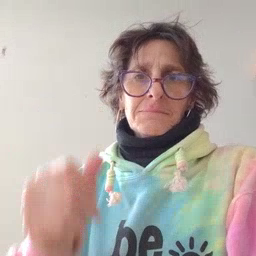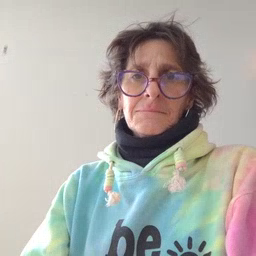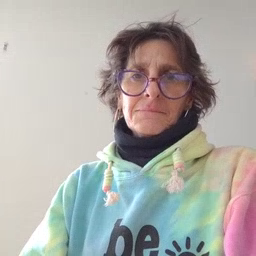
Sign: listen